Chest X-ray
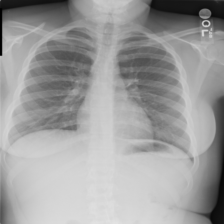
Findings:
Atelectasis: negative
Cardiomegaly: negative
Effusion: negative
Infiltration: negative
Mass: negative
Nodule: negative
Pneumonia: negative
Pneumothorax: negative
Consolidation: negative
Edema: negative
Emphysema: negative
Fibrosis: negative
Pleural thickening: negative
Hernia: negative